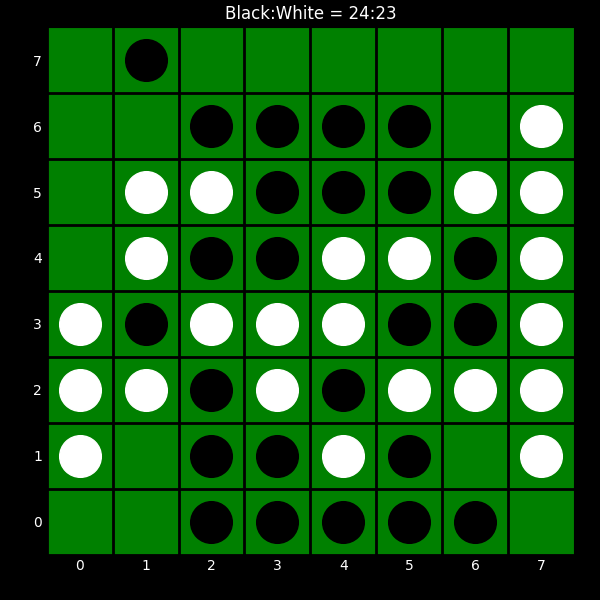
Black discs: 24
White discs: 23